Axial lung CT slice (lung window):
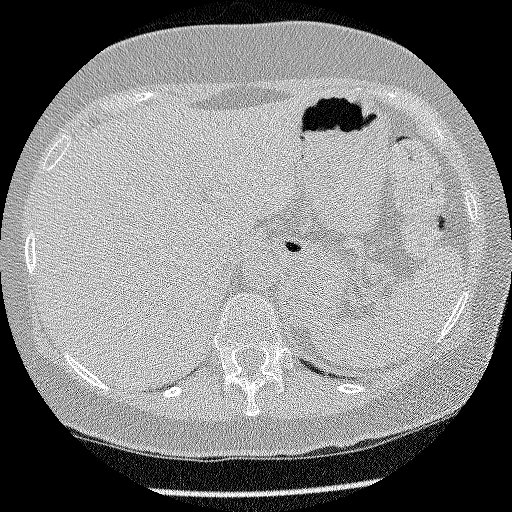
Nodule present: no